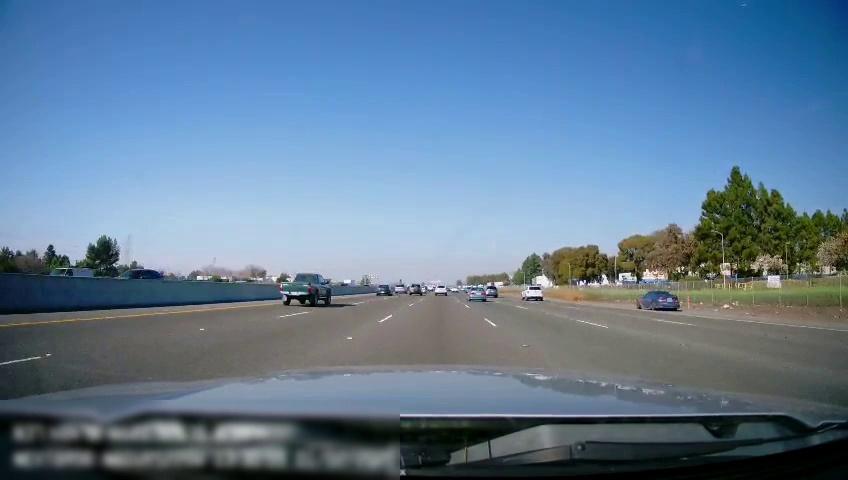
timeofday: Day
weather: Sunny
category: Drivable Space
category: Vehicles | Van
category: Vehicles | SUV
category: Vehicles | Truck
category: Vehicles | Truck
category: Vehicles | Car
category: Vehicles | SUV
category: Vehicles | SUV
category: Vehicles | SUV
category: Vehicles | SUV
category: Vehicles | Car
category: Vehicles | Truck
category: Vehicles | SUV
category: Vehicles | Car
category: Lanes | Current Lane
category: Lanes | Current Lane
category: Lanes | Alternate Lane
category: Lanes | Alternate Lane
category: Lanes | Alternate Lane
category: Lanes | Alternate Lane
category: Lanes | Alternate Lane